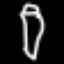
Label: pencil